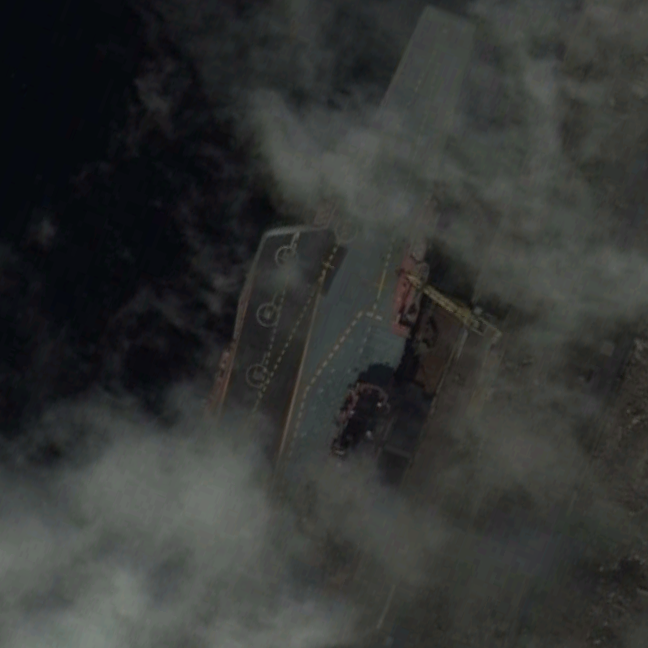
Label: aircraft_carrier